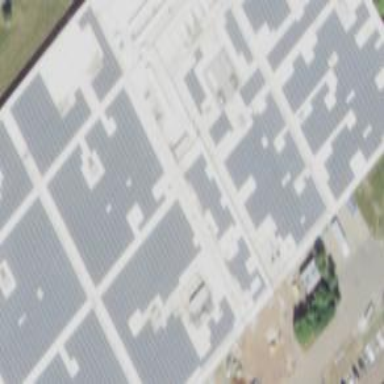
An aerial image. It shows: Solar power generator using photovoltaic method with solar photovoltaic panel types.